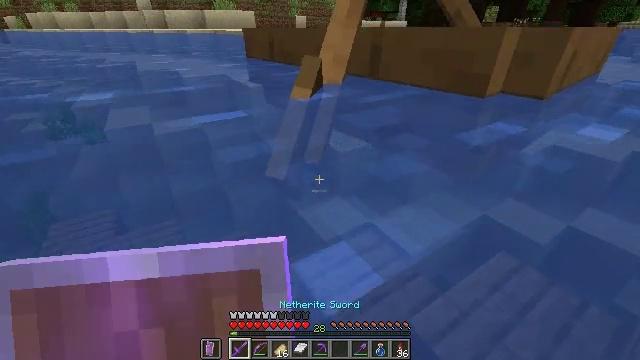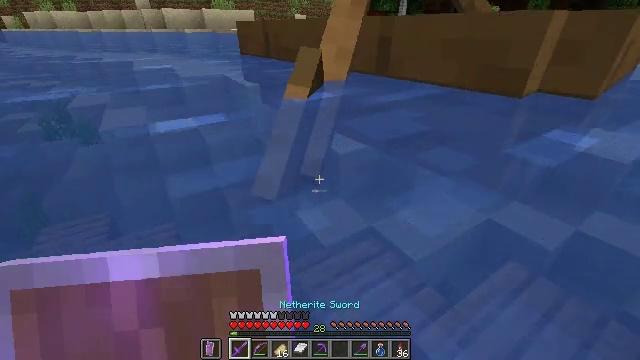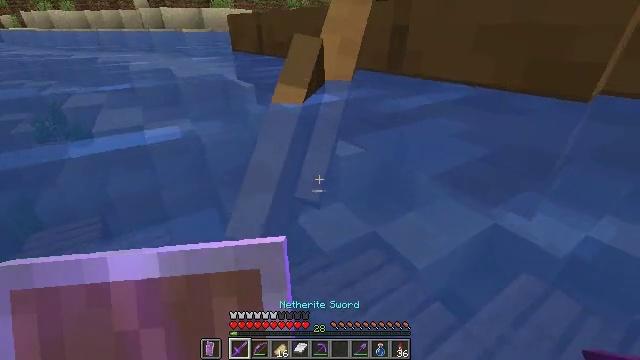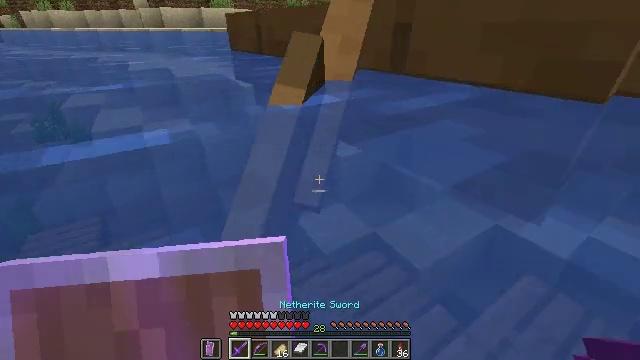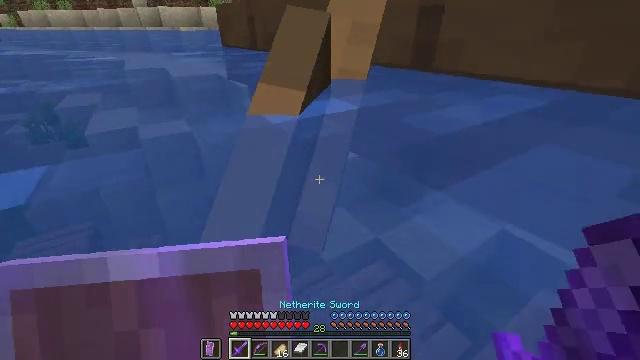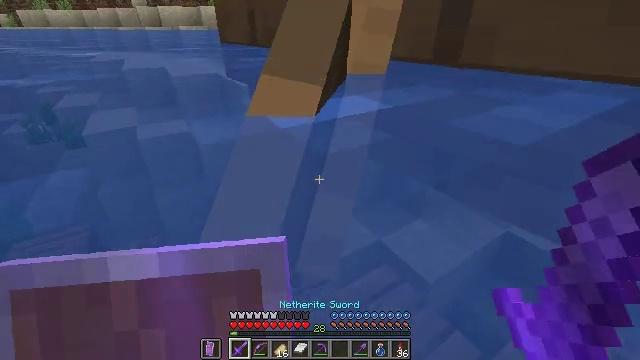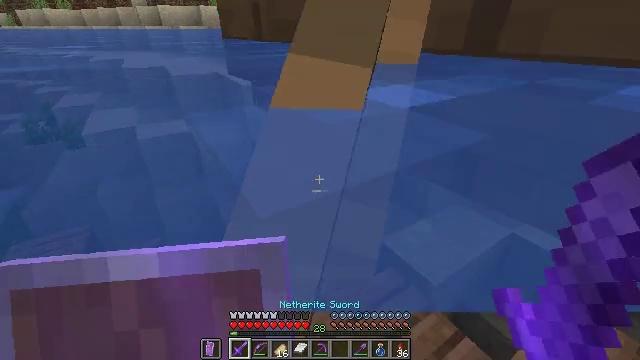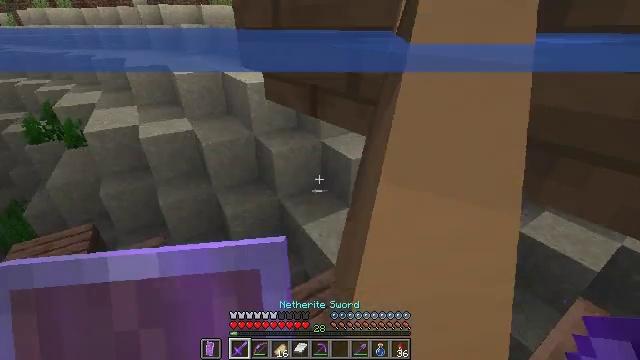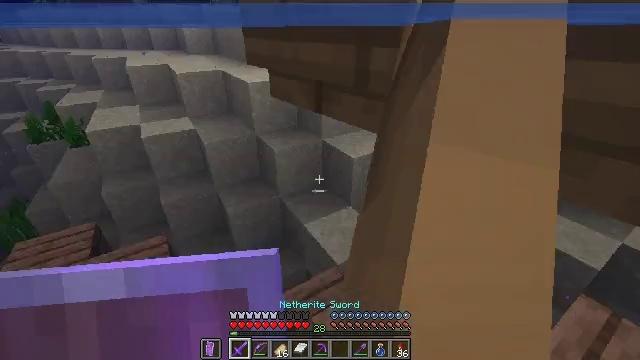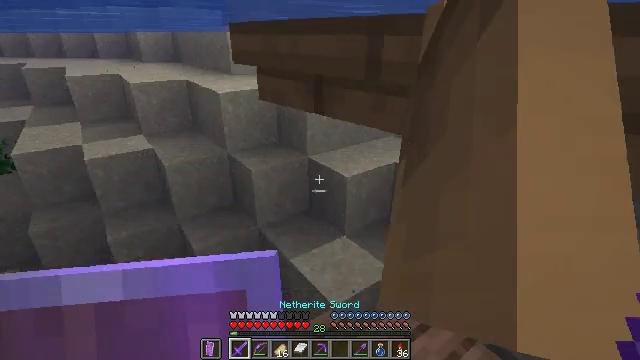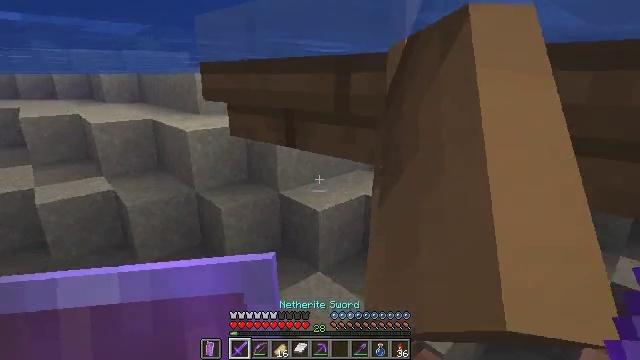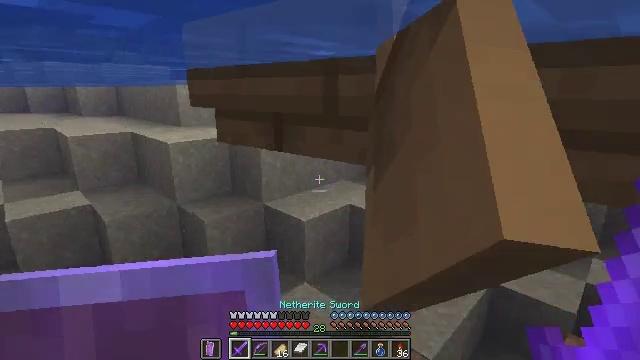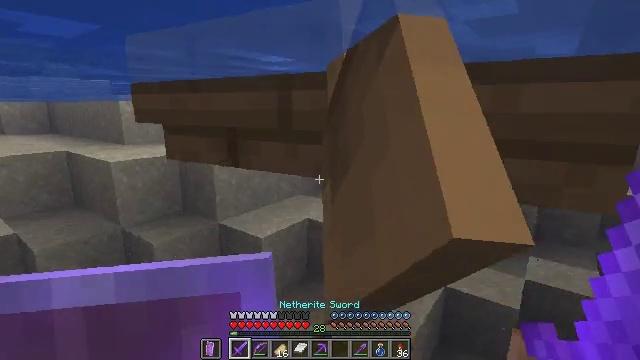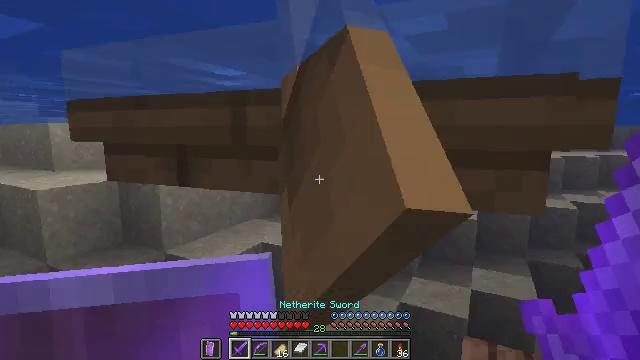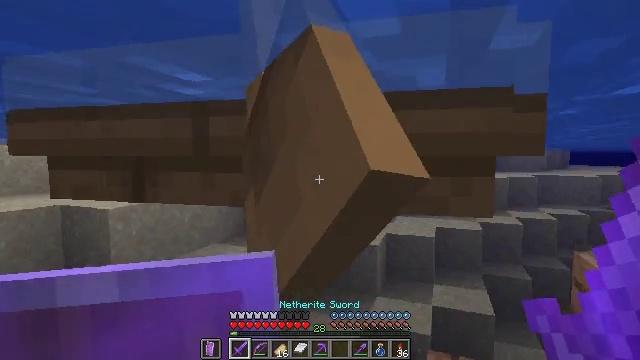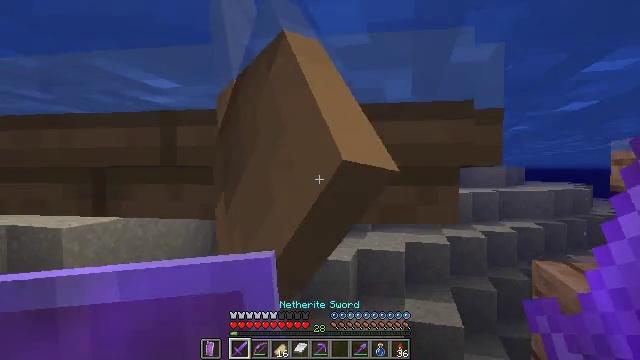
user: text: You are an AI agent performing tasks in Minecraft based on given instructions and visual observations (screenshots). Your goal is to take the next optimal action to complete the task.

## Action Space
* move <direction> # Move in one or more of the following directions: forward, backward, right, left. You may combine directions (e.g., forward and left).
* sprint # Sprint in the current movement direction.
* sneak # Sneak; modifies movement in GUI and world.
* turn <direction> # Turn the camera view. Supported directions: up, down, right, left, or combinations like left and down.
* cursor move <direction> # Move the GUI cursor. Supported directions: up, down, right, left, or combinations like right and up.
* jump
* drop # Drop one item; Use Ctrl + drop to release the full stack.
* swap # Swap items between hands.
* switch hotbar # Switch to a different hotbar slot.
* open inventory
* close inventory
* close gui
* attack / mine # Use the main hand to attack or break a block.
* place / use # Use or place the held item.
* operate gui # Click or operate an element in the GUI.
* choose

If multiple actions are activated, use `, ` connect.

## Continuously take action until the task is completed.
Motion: motion action
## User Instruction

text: Collect some oak leaves.
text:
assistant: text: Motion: move forward
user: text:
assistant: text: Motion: move forward
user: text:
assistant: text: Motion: move forward
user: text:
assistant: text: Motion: move forward
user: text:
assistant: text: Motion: move forward
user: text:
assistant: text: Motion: move forward
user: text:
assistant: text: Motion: no_op
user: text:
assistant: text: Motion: no_op
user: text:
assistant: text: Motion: turn right and up
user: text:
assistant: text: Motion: turn right and up
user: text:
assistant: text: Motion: turn right and up
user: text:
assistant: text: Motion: turn right and up
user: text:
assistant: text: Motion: turn right and up
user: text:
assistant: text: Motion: turn right and up
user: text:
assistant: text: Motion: turn right and up
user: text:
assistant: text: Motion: turn right and up
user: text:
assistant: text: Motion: no_op
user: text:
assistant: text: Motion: turn right and up
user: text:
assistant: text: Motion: turn up
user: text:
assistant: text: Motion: turn up
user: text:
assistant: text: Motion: attack / mine
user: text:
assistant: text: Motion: attack / mine
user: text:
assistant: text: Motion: attack / mine
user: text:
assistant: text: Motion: no_op
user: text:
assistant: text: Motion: no_op
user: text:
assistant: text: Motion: no_op
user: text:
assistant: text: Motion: no_op
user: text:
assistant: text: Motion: no_op
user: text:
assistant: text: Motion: no_op
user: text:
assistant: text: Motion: no_op